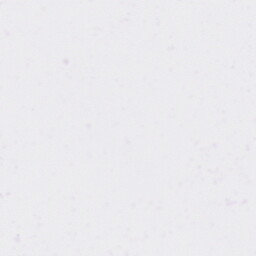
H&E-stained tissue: Skin